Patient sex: M
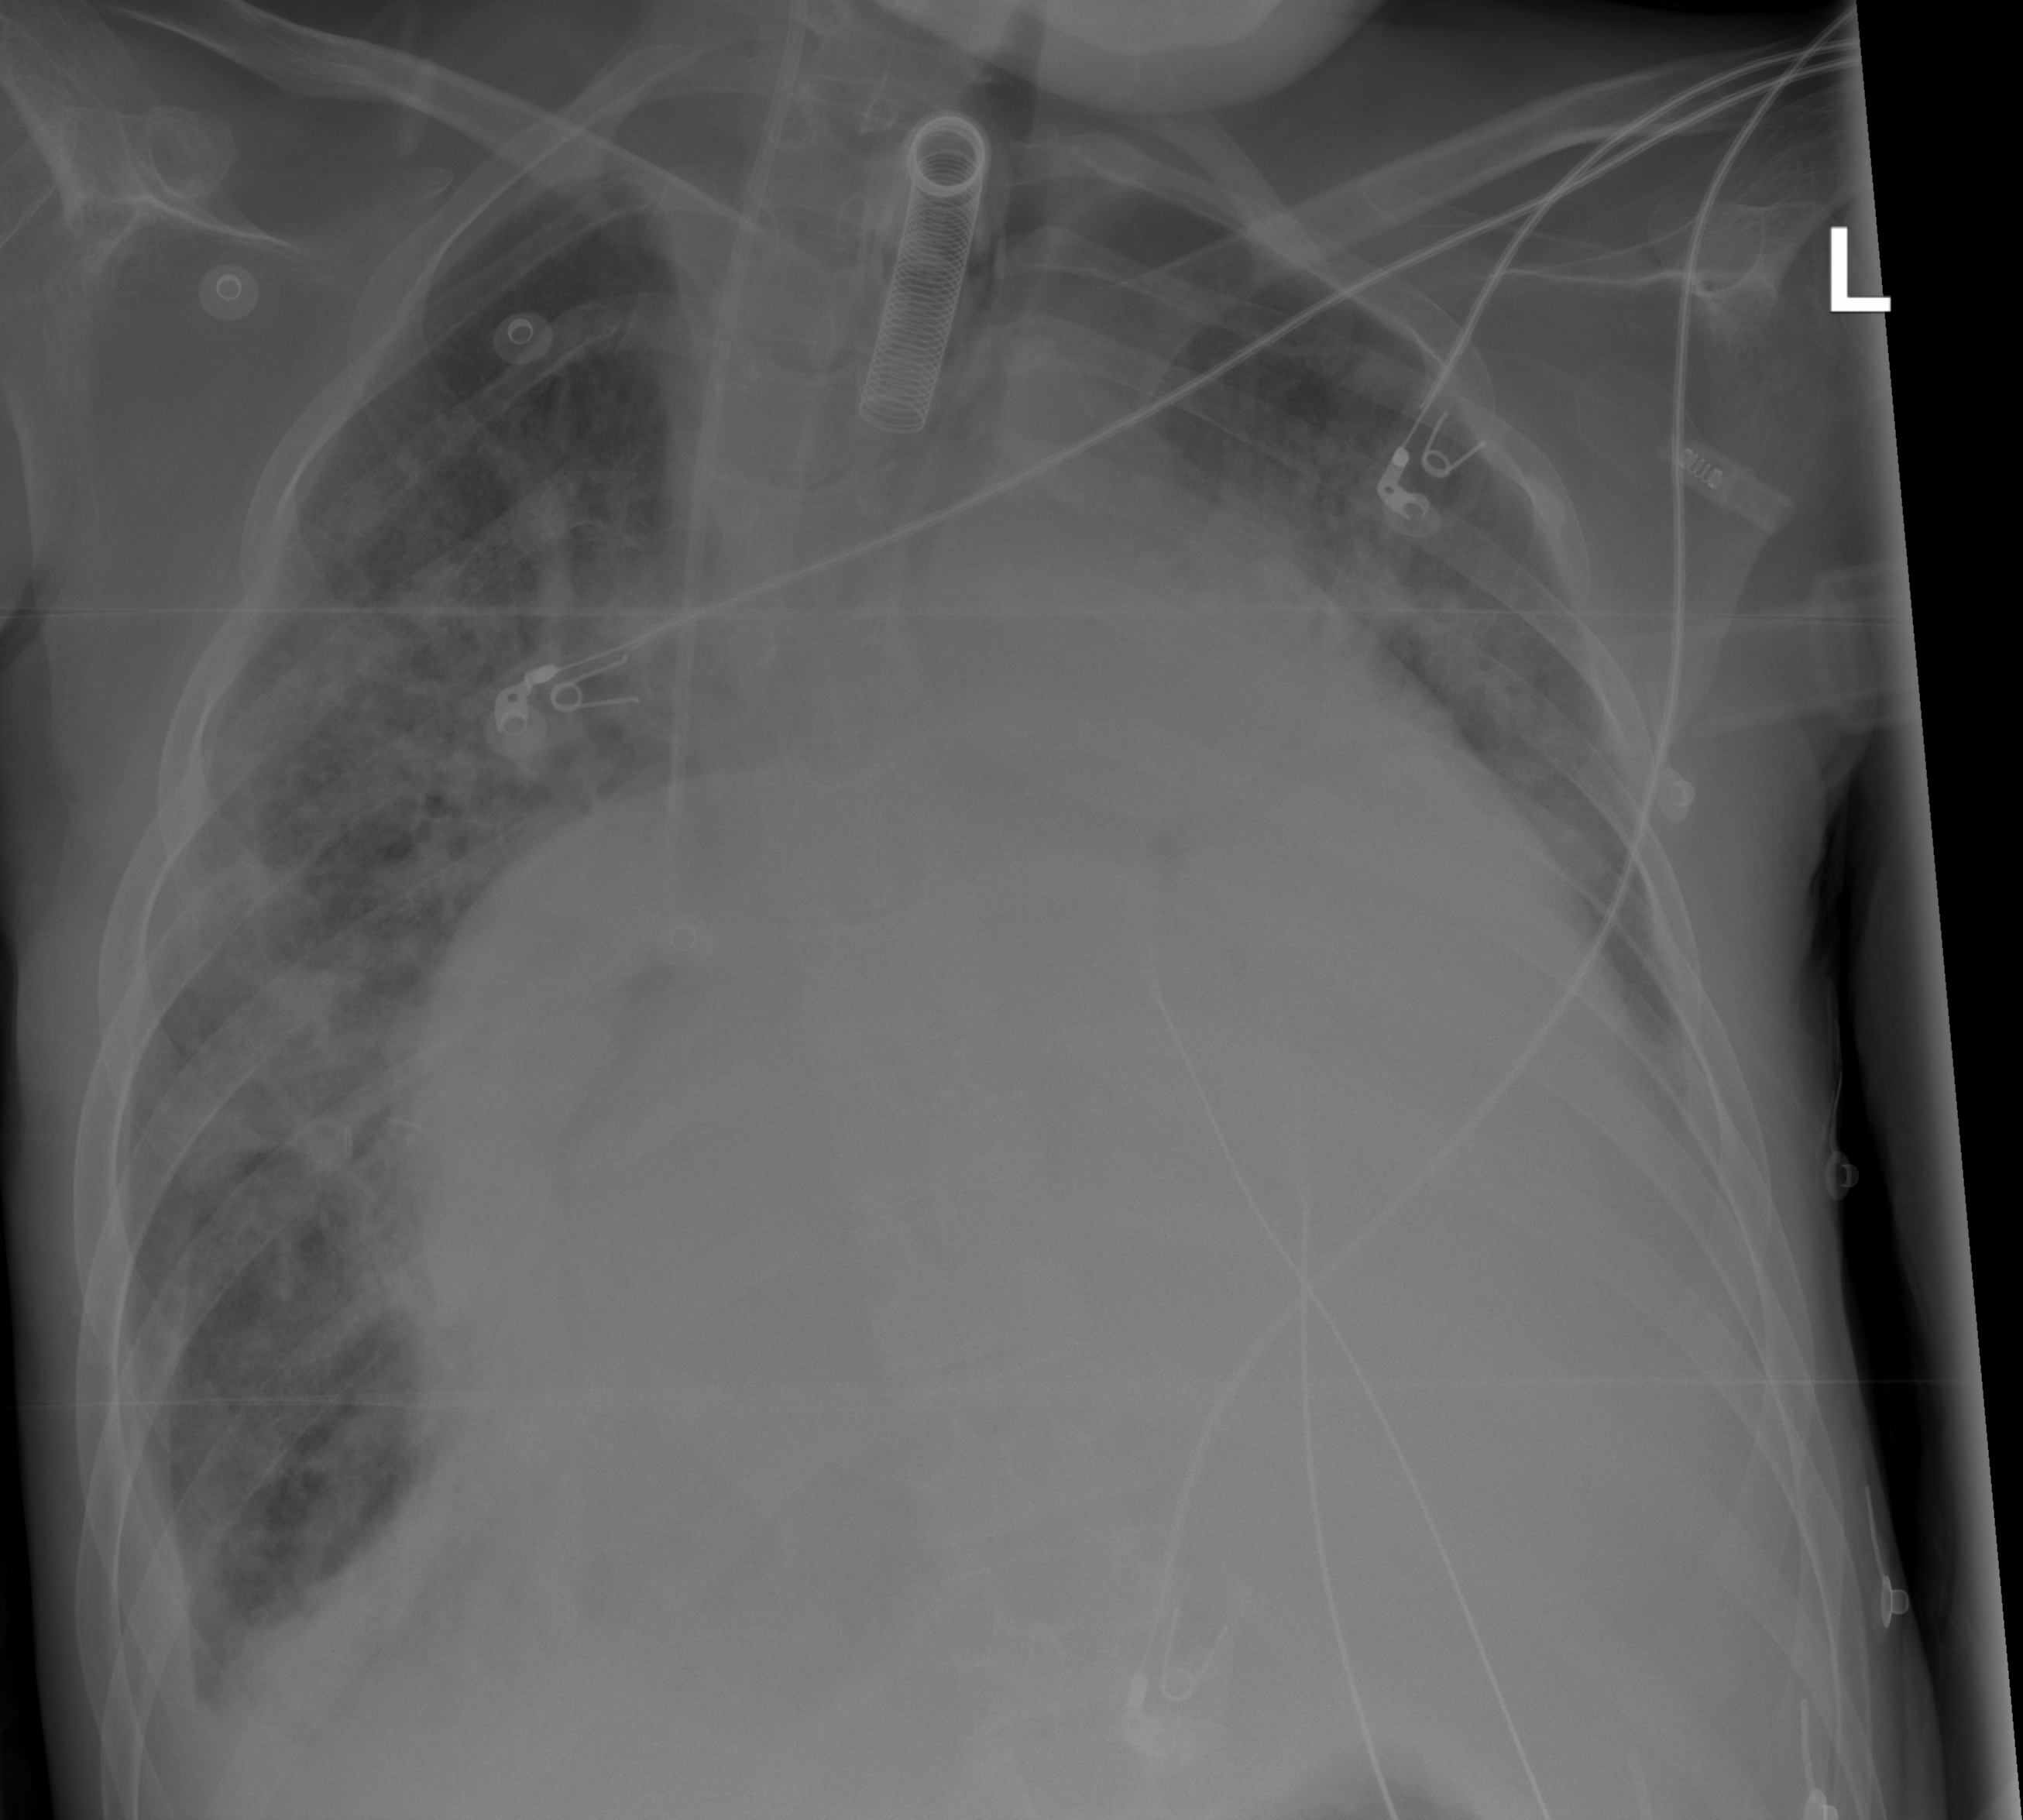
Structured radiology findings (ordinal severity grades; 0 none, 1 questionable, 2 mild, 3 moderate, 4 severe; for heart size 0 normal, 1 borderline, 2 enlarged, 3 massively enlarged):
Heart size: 3
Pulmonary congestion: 3
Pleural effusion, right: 2
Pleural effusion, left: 2
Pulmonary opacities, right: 3
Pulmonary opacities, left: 3
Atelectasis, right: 2
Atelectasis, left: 2